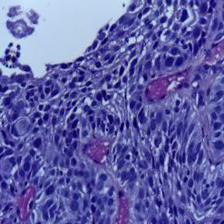
Diagnosis: OSCC